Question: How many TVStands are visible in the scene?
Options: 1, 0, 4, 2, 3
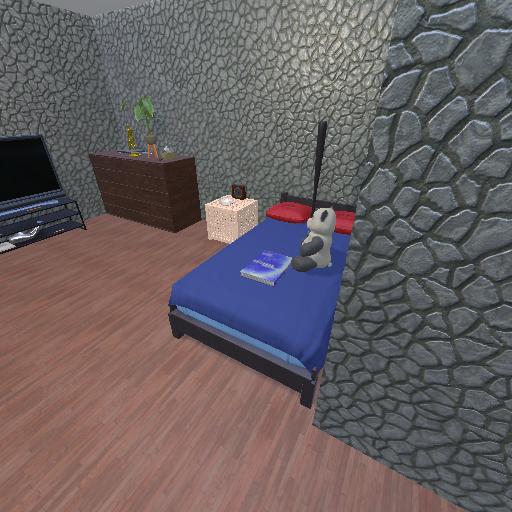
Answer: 1